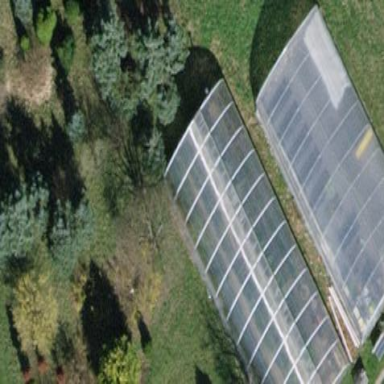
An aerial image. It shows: Greenhouse.